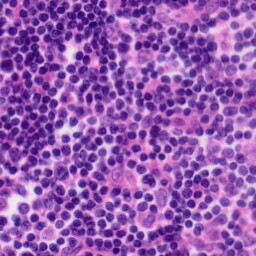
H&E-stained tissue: Tonsil